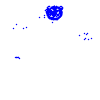
Particle: electron